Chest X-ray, PA view. Patient: 24 years old, sex M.
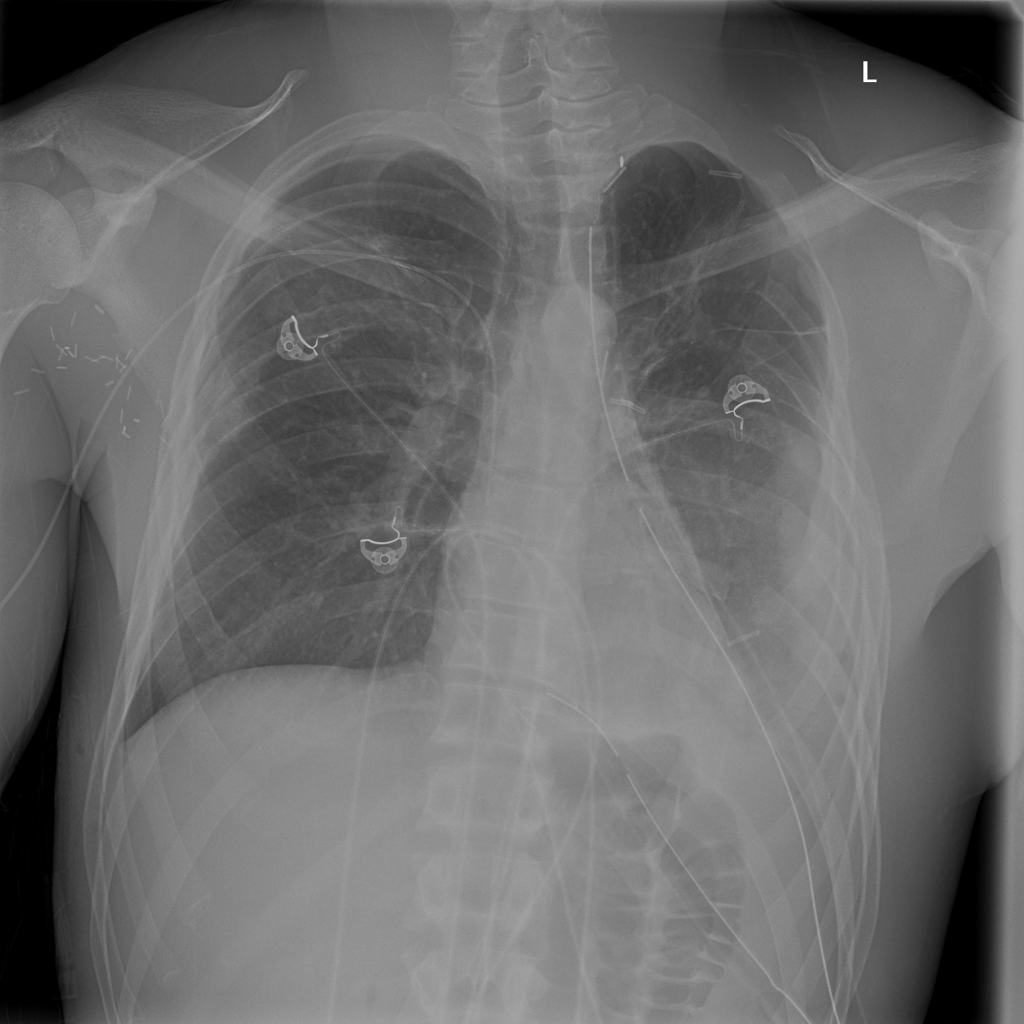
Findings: Effusion